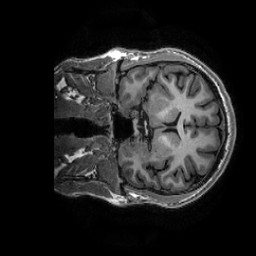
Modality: T1w
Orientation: coronal
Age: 26
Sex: male
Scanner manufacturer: ge
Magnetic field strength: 3 T
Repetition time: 0.0073 s
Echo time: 0.003 s